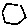
Label: hexagon